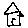
Label: house